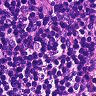
Metastatic tissue present: no